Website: apple
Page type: billing-address
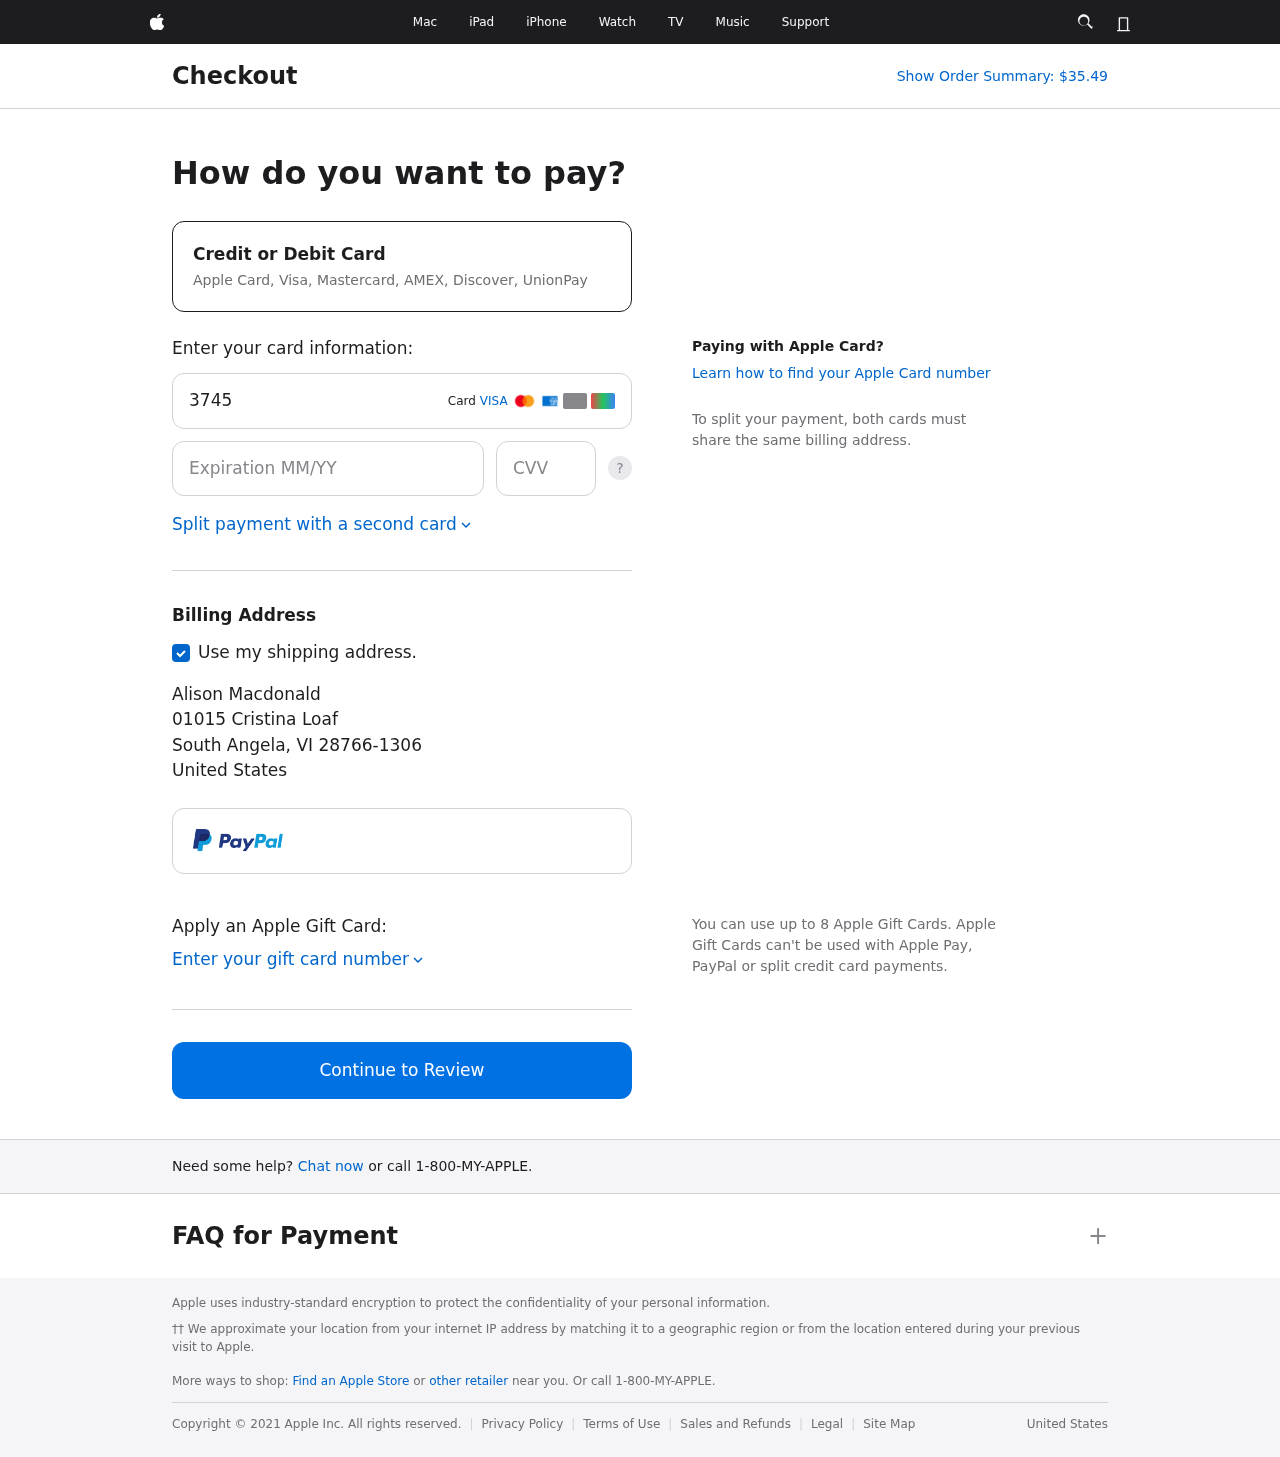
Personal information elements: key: PII_CARD_CVV
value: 0369
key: PII_CARD_EXPIRY
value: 05/27
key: PII_CARD_NUMBER
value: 3745 7041 7600 699
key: PII_CITY
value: South Angela
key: PII_COUNTRY
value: United States
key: PII_FULLNAME
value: Alison Macdonald
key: PII_POSTCODE_FULL
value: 28766-1306
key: PII_STATE_ABBR
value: VI
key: PII_STREET
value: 01015 Cristina Loaf
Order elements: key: ORDER_TOTAL
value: Show Order Summary: $35.49